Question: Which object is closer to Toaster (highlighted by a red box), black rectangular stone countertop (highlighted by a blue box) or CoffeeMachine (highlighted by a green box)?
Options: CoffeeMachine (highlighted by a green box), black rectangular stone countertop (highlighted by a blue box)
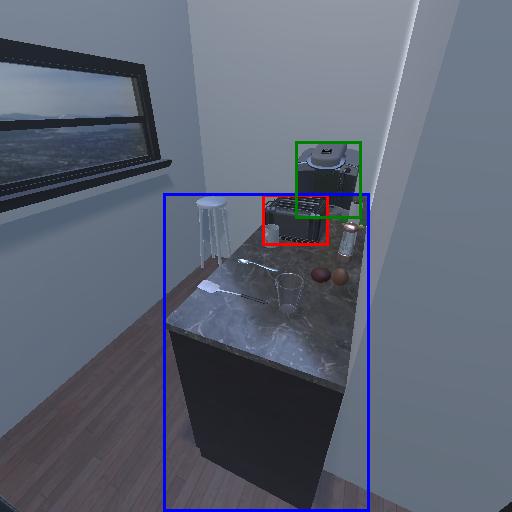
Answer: CoffeeMachine (highlighted by a green box)